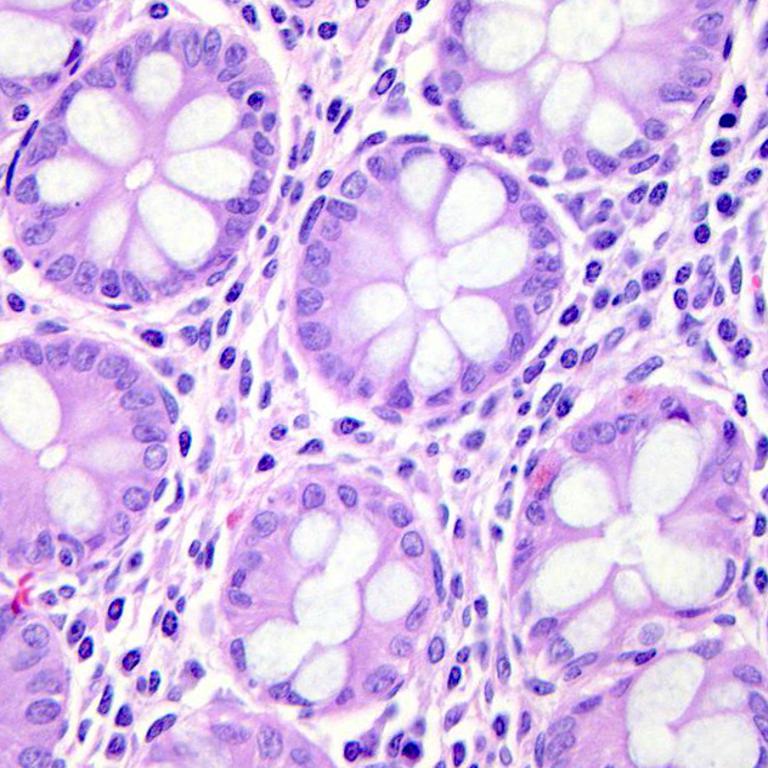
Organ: colon
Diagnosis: benign